The plot shows how the frequency content of a bearing vibration signal evolves over time (STFT spectrogram). Determine the bearing's health state. Answer with exactly one of: normal, inner_race, outer_race, ball.
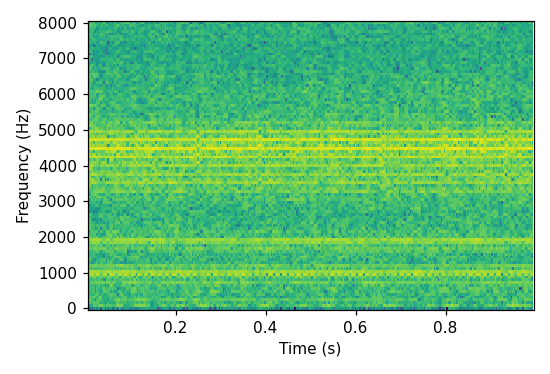
Answer: outer_race